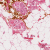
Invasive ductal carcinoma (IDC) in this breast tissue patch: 0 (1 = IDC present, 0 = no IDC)